Interaction volume radius: 10 \u00c5
Interaction volume height: 20 \u00c5
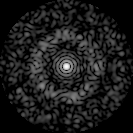
Disorder parameter: 0.8583